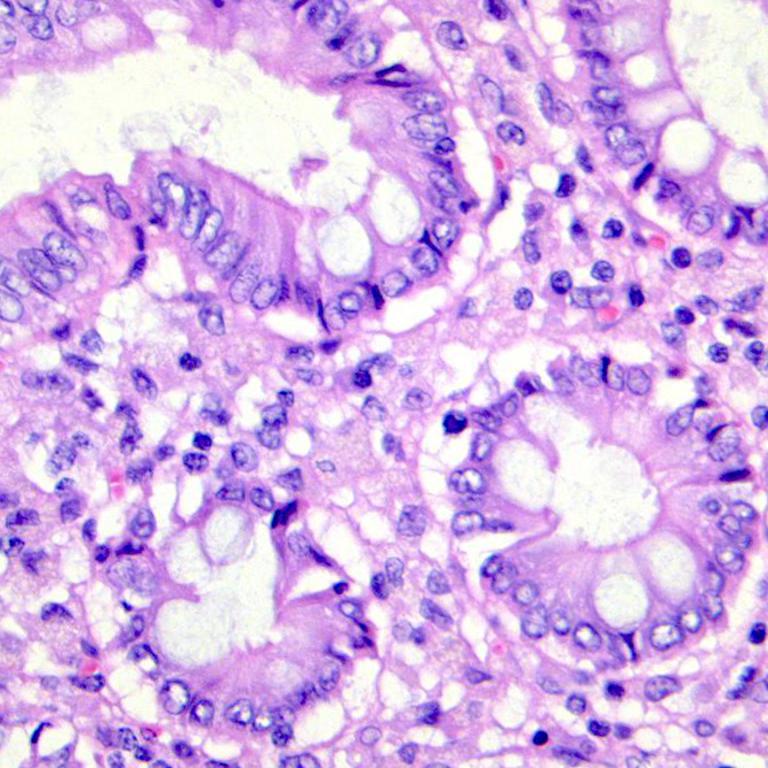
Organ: colon
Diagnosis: benign